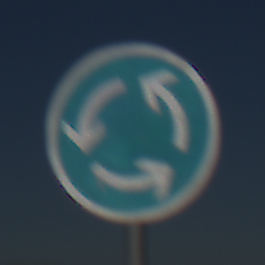
Verkehrszeichen: Kreisverkehr
Umgebung: Outdoor, RoadRail
Tageszeit: MorningAfternoon
Wetter: Clear
Licht: Natural
Jahreszeit: NotSpecified
Kontrast: HighContrast